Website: home-depot
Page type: receipt
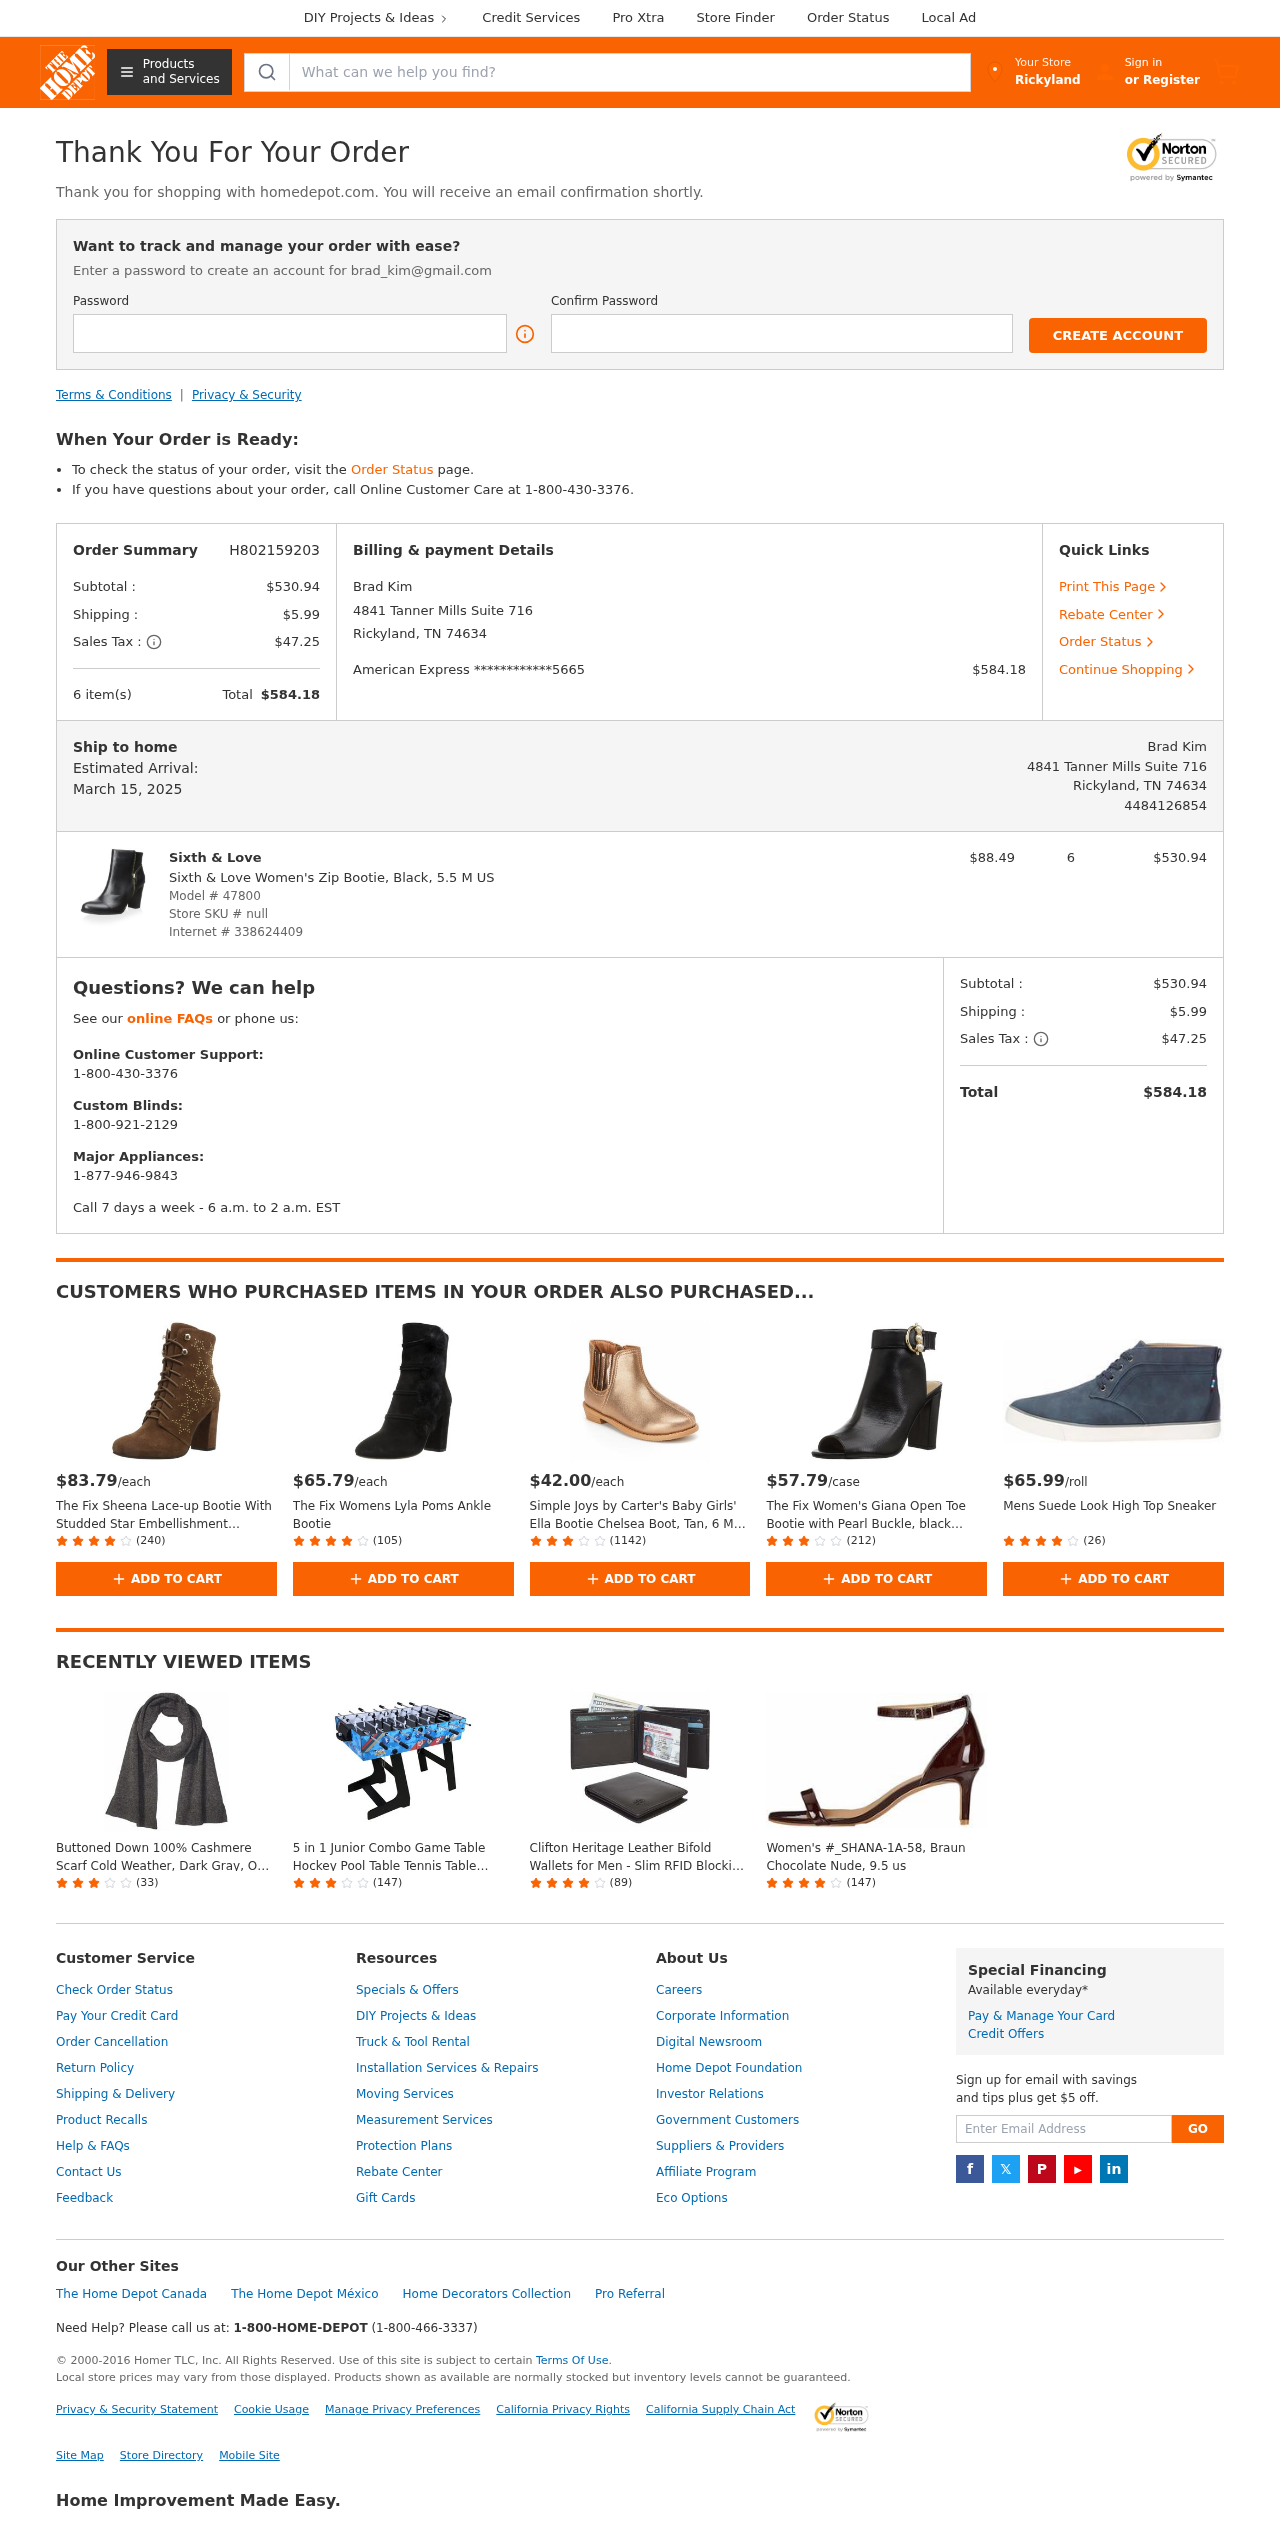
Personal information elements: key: PII_CARD_LAST4
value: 5665
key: PII_CARD_TYPE
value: American Express
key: PII_CITY
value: Rickyland
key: PII_EMAIL
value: brad_kim@gmail.com
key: PII_FULLNAME
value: Brad Kim
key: PII_PHONE
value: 4484126854
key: PII_STREET
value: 4841 Tanner Mills Suite 716
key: PII_CITY_STATE_ZIP
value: Rickyland, TN 74634
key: PII_FULLNAME2
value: Brad Kim
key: PII_POSTCODE
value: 74634
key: PII_STATE_ABBR
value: TN
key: PII_POSTCODE_FULL
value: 74634
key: PII_CITY_STATE
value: Rickyland, TN
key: PII_POSTCODE_NUMERIC
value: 74634
Product elements: key: PRODUCT1_BRAND
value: Sixth & Love
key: PRODUCT1_NAME
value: Sixth & Love Women's Zip Bootie, Black, 5.5 M US
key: PRODUCT1_PRICE
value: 88.49
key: PRODUCT1_QUANTITY
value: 6
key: PRODUCT2_PRICE
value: $83.79
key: PRODUCT2_NAME
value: The Fix Sheena Lace-up Bootie With Studded Star Embellishment Fashion Boot, Bourbon Suede, 7.5 M US
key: PRODUCT2_NUM_RATINGS
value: (240)
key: PRODUCT3_PRICE
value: $65.79
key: PRODUCT3_NAME
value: The Fix Womens Lyla Poms Ankle Bootie
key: PRODUCT3_NUM_RATINGS
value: (105)
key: PRODUCT4_PRICE
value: $42.00
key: PRODUCT4_NAME
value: Simple Joys by Carter's Baby Girls' Ella Bootie Chelsea Boot, Tan, 6 M US Toddler
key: PRODUCT4_NUM_RATINGS
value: (1142)
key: PRODUCT5_PRICE
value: $57.79
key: PRODUCT5_NAME
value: The Fix Women's Giana Open Toe Bootie with Pearl Buckle, black leather, 9 B US
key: PRODUCT5_NUM_RATINGS
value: (212)
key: PRODUCT6_PRICE
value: $65.99
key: PRODUCT6_NAME
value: Mens Suede Look High Top Sneaker
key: PRODUCT6_NUM_RATINGS
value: (26)
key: PRODUCT7_NAME
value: Buttoned Down 100% Cashmere Scarf Cold Weather, Dark Gray, One size
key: PRODUCT7_NUM_RATINGS
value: (33)
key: PRODUCT8_NAME
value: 5 in 1 Junior Combo Game Table Hockey Pool Table Tennis Table Foosball Table Arcade Basketball
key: PRODUCT8_NUM_RATINGS
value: (147)
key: PRODUCT9_NAME
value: Clifton Heritage Leather Bifold Wallets for Men - Slim RFID Blocking Compact Design Travel Smart Wal
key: PRODUCT9_NUM_RATINGS
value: (89)
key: PRODUCT10_NAME
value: Women's #_SHANA-1A-58, Braun Chocolate Nude, 9.5 us
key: PRODUCT10_NUM_RATINGS
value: (147)
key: PRODUCT_MODEL_NUMBER
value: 47800
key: PRODUCT_INTERNET_NUMBER
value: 338624409
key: PRODUCT1_LINE_TOTAL
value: $530.94
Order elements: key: ORDER_ID
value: H802159203
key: ORDER_SUBTOTAL
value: $530.94
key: ORDER_SHIPPING_COST
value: $5.99
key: ORDER_TAX
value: $47.25
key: ORDER_NUM_ITEMS
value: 6 item(s)
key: ORDER_TOTAL
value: $584.18
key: ORDER_DELIVERY_DATE
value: March 15, 2025
Search elements: key: HEADER_SEARCH
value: What can we help you find?
Other elements: key: STORE_SKU
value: null